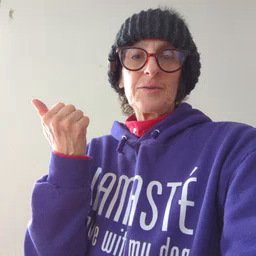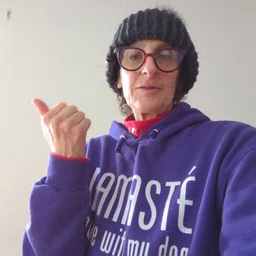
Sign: dryer